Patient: sex F, age 73
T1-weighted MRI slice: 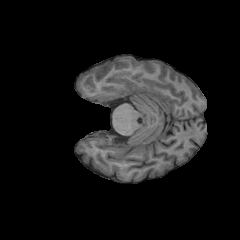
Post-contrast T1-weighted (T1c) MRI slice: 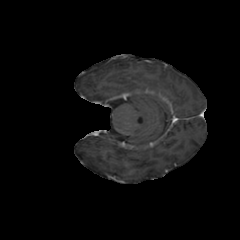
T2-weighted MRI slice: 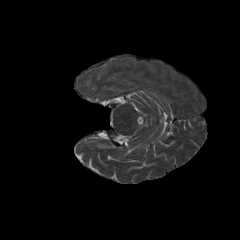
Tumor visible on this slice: no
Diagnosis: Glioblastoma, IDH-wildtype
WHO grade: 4